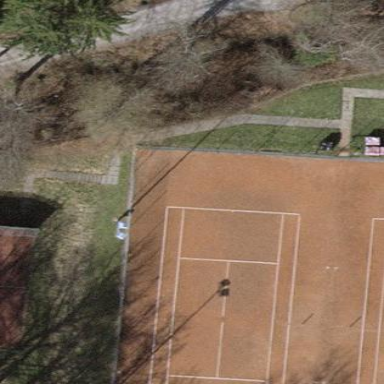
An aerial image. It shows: Sandy tennis court in leisure land pitch.